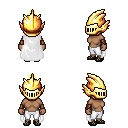
a pixel art fantasy rpg character, female body template, human, dark skin, white cape, white pants, gold short topknot hairstyle, gold helm, leather bracers, ghillies, four views (front, back, left, right), 2x2 character sprite sheet, small pixel art, hard edges, no anti-aliasing